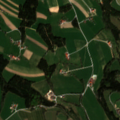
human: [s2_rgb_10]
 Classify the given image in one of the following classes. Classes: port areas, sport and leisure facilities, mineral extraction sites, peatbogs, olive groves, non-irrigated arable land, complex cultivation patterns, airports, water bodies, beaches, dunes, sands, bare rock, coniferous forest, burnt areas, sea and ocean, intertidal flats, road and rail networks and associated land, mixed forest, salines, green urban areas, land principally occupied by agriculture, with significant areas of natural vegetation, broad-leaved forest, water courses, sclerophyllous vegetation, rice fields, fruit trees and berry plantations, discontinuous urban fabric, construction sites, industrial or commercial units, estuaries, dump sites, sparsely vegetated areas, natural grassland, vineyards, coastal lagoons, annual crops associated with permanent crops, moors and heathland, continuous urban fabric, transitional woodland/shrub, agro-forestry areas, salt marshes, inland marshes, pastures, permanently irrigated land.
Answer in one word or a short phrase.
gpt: complex cultivation patterns, land principally occupied by agriculture, with significant areas of natural vegetation, coniferous forest, mixed forest